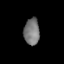
Tissue: lung
Cell type: Epithelial cells
Senescence score: 0.1858
Nuclear area (px): 406
Mean DAPI intensity: 119.547